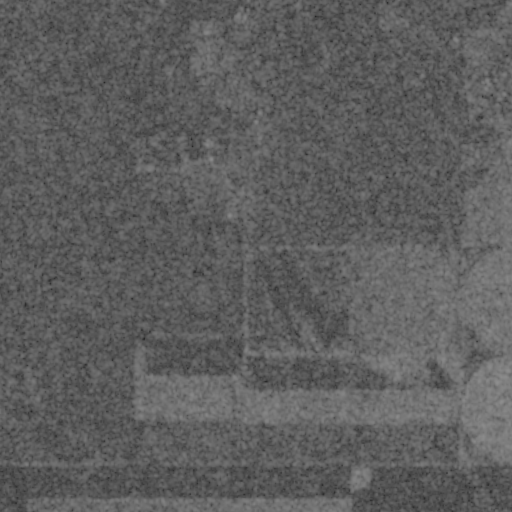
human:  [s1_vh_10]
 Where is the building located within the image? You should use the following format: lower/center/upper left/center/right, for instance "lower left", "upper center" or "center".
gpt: The building is located in the upper center of the image.
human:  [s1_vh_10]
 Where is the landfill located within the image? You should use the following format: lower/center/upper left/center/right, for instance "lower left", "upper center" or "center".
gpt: There is no landfill in the image.

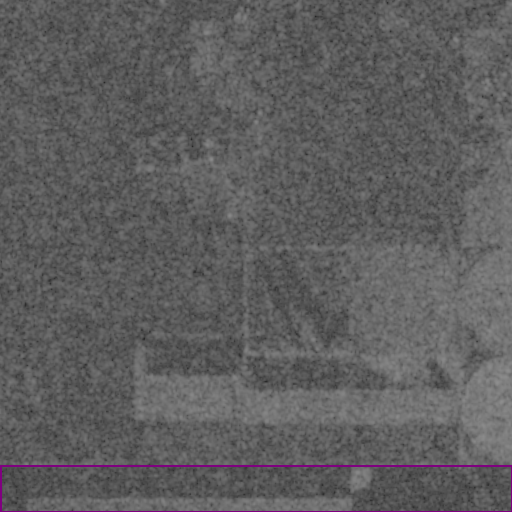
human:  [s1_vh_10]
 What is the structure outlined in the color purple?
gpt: The structure outlined in purple is a crop field.
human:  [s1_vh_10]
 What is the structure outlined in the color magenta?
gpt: There is no magenta outline.